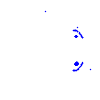
Particle: electron